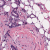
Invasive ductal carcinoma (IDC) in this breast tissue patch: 1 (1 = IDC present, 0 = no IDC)